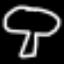
Label: mushroom